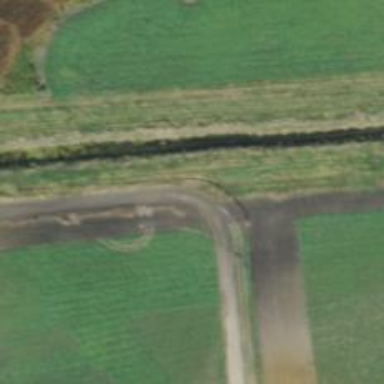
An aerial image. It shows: Road leading to wind farm area designated for service vehicles.